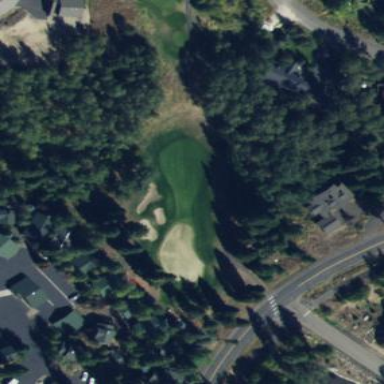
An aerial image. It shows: Rough grassy area used for golf.